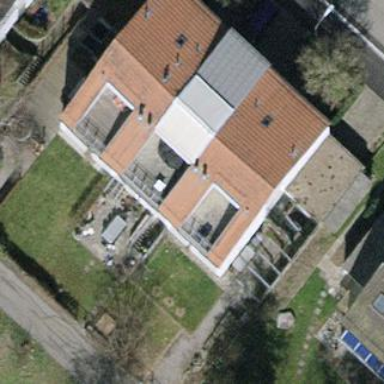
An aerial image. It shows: Gabled house with tile roof.